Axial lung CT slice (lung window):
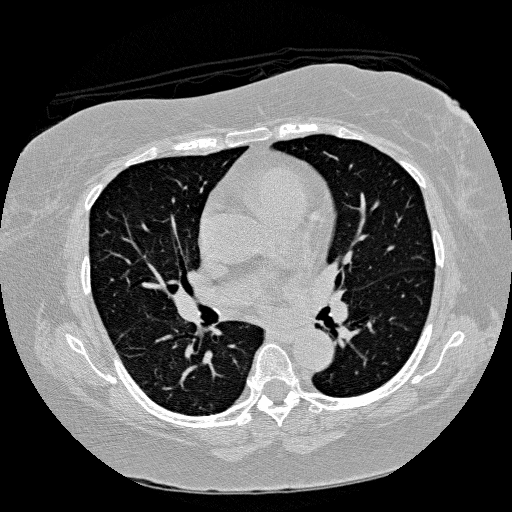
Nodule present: no